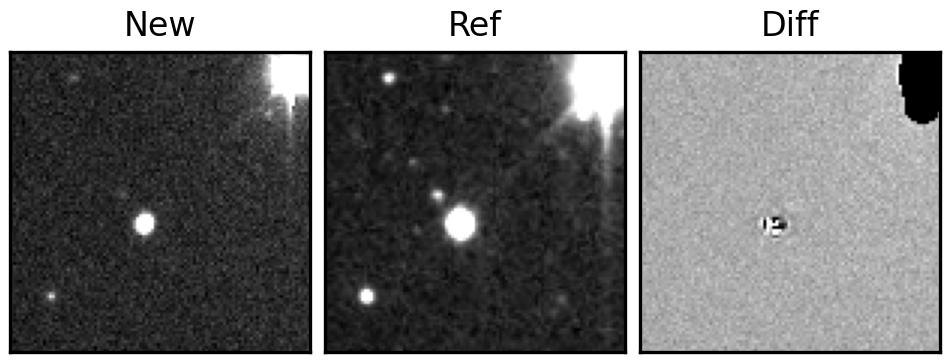
Label: bogus